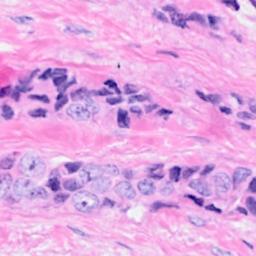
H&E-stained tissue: Breast